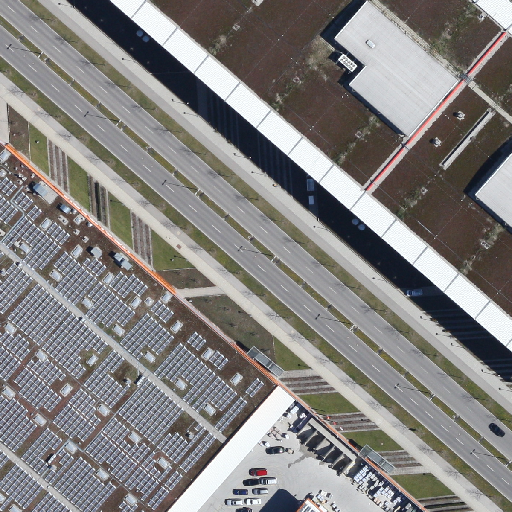
Referring expression: road marking